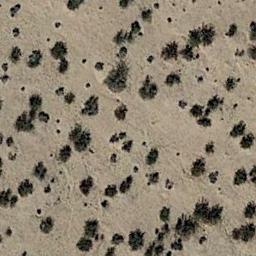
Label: chaparral